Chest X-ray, AP view. Patient: 61 years old, sex M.
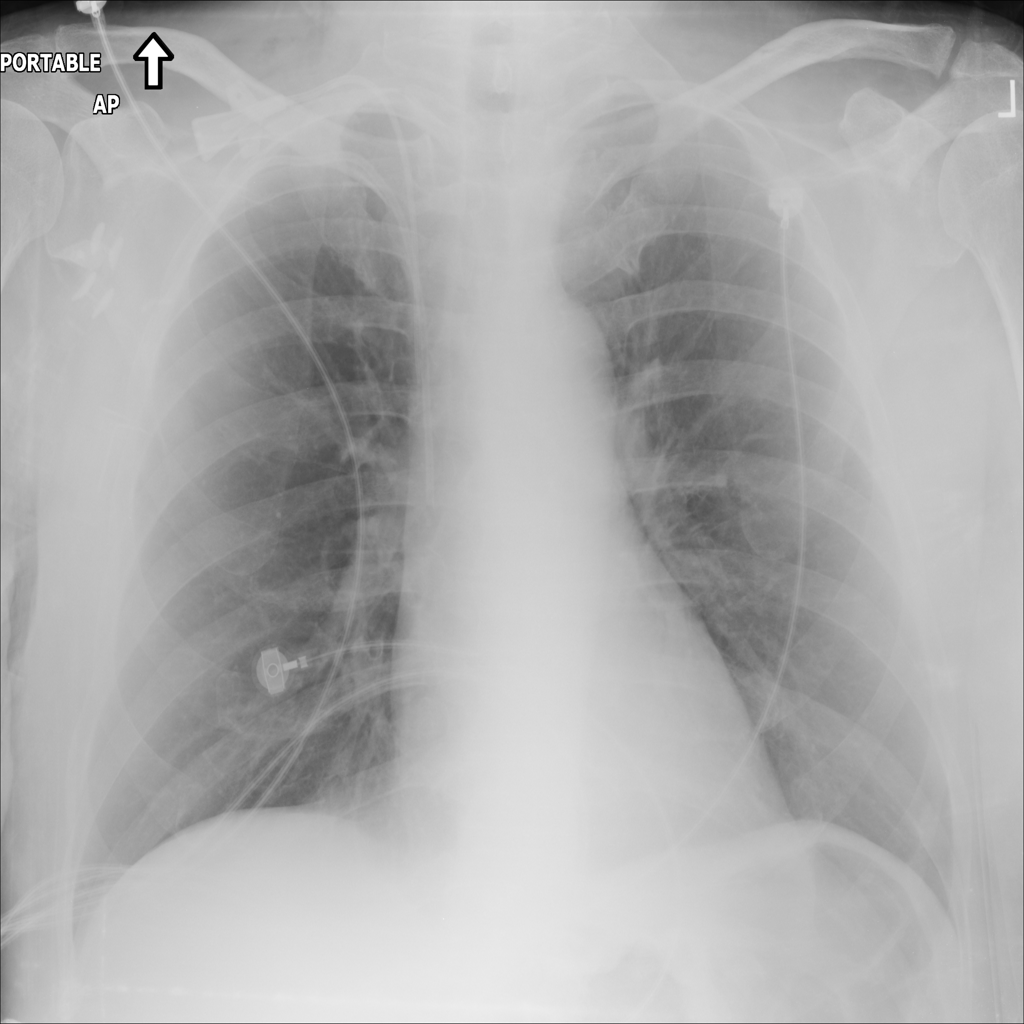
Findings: No Finding